Field crop: maize
Growth stage: 2
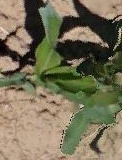
Species: maize